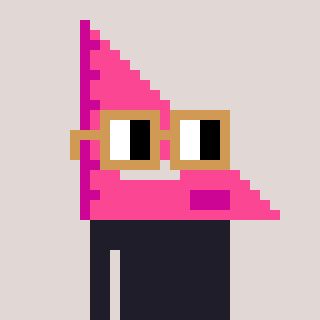
a pixel art character with square brown glasses, a squadron ruler-shaped head and a orange-colored body on a warm background